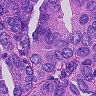
Metastatic tissue present: yes